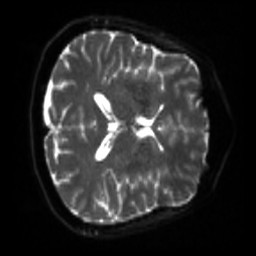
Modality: sbref
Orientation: axial
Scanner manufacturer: siemens
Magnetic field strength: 3 T
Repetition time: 4 s
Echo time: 0.0594 s